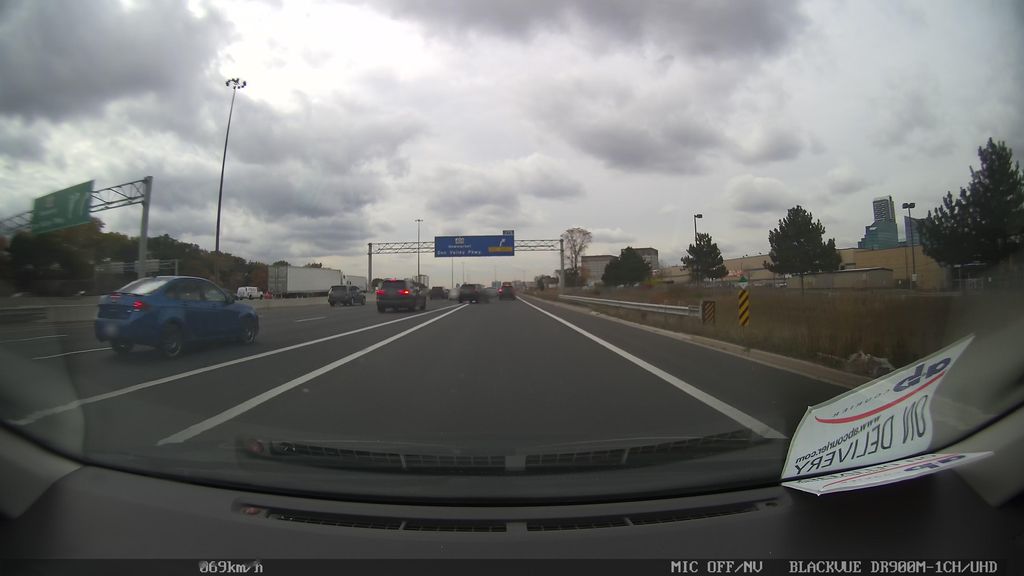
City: toronto